Question: I'm losing a lot of hair trying to learn how to use Jasper reports. Essentially, I have about five 'java.util.List' objects, each typed to a different data type which represents my data:
'''
public class Person {
private int id;
private String firstName;
private String lastName;
private int age;
// accessors/mutators omitted for brevity
}
public class Place {
private int id;
private String name;
private String type;
private String state;
// accessors/mutators omitted for brevity
}
public class Thing {
private int id;
private String name;
private int rating;
// accessors/mutators omitted for brevity
}
'''
I'd simply like to display my data in tables somewhat like this:

It seems that Jasper Reports is really only designed to work with one data source, unfortunately. I've been trying to figure this out for a while now and I've hit a wall. How can I have multiple datasources and tables representing said datasources inside a Jasper Report '*.jrxml' file?
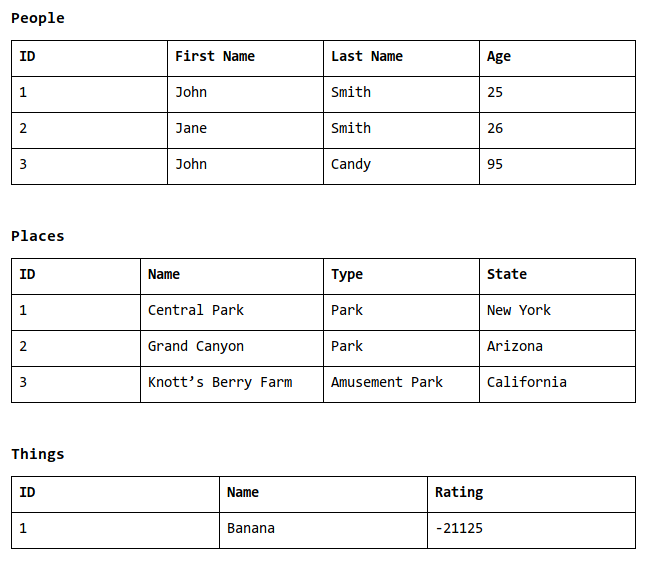
Answer: What you could do is use subreports. Create a master report with the title section you want. In the master report you will create three parameters that are JRDatasources, one for each subreport. Then you create each subreport for each of the tables you want.
Then you add each as a subreport in the main report, you may have to play with it, but off the top of my head I think the best place to put is probably the Summary. When using ireport it will prompt you with an option to pass a parameter as the datasource for the subreport.
Ideally there would be a way to tie a parameter to a detail section, since in iReport you can have multiple detail sections now. Unfortunately I have not found a way to do that, if anybody knows a way please downvote and add an answer.
Although there is a second option where you could create your own custom datasource and multiple detail sections in a single report. Essentially you would end up creating a new object that combines them all into one and .... nevermind that is a horrible idea.